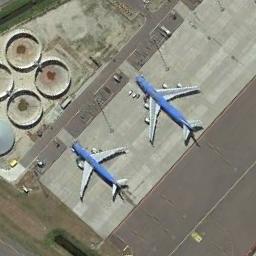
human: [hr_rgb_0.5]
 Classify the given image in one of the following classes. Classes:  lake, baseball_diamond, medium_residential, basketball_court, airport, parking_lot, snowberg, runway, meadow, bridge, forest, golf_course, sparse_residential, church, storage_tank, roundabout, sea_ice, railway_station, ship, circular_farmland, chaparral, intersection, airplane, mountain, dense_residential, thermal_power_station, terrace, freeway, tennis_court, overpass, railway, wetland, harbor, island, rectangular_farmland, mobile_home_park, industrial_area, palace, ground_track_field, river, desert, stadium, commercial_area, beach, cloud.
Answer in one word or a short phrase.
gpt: airplane